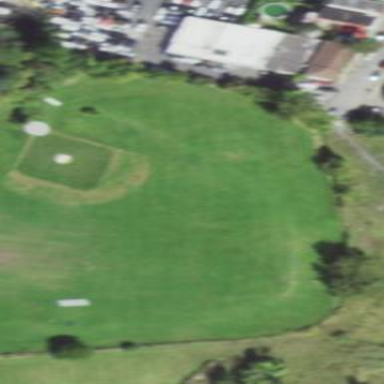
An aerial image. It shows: Baseball pitch for leisure land.